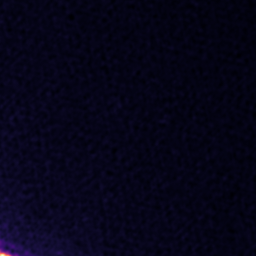
Label: Super-resolution ER image